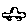
Label: car